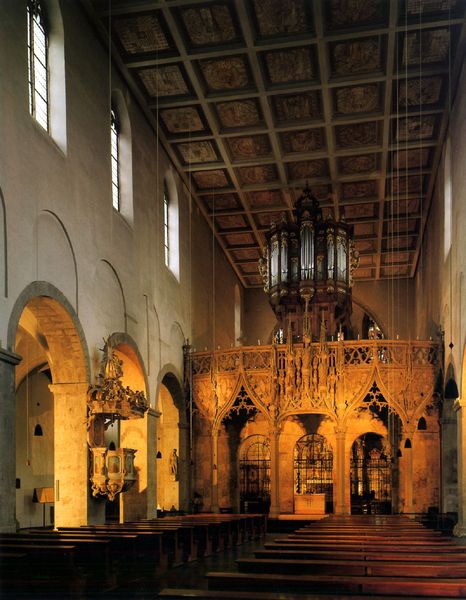
Titel: St. Pantaleon in Köln, ottonisches Westwerk
Standort: Köln (EU - D - NRW)
Schlagwörter: fenster, holz, licht, malerei, stein, innenraum, kirche, gold, decke, innen, gotik, rund, bogen, leer, bank, seile, leuchter, hoch, halle, foto, kreuz, mauerwerk, altar, bänke, lettner, mittelschiff, orgel, bestuhlung, kanzel, mittelalter, rundbögen, fresken, grad, kassettendecke, gips, gothik, liturgie, kasette, kassette, maßwerk, deckenmalerei, romanisch, torbögen, oberlicht, längsschiff, kfenster, deckenluster